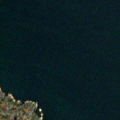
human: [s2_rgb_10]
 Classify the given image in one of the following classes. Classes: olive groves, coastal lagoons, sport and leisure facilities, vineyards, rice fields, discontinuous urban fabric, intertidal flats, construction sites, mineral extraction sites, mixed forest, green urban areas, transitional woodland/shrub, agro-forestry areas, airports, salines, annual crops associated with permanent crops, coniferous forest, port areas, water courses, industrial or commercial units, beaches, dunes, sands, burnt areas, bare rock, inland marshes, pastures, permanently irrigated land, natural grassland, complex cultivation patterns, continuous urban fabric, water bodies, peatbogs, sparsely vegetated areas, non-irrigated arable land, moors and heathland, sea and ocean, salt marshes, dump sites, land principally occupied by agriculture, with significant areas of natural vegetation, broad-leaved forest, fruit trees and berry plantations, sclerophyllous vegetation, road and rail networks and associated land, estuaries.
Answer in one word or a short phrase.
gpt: bare rock, sea and ocean